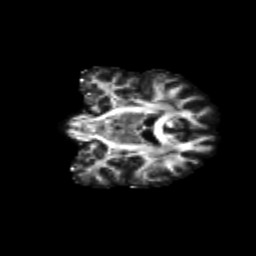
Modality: FA
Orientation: coronal
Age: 55
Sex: male
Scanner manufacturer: siemens
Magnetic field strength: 3 T
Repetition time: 4.71 s
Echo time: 0.0906 s